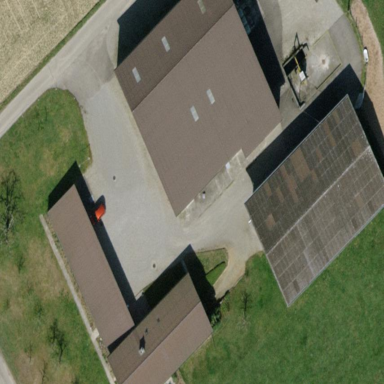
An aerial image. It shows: Farm with farmyard.